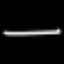
Label: line